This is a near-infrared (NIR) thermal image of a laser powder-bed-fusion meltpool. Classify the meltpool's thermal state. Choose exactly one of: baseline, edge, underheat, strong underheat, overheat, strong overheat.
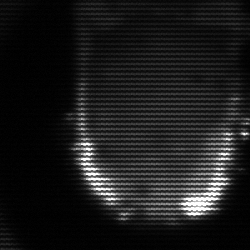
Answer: baseline